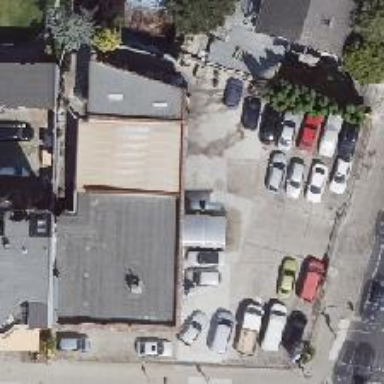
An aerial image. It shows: Car repair shop.